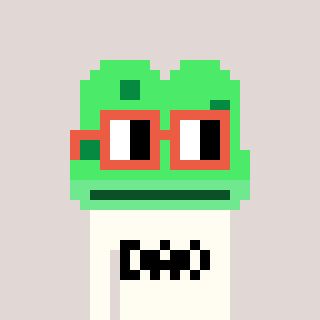
a pixel art character with square orange glasses, a frog-shaped head and a grayscale-colored body on a warm background